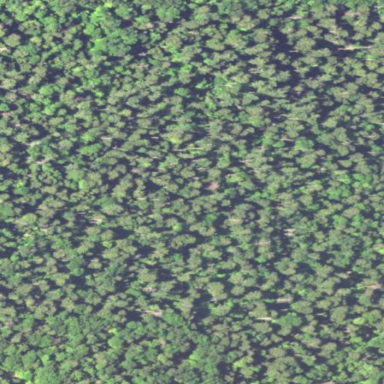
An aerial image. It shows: Pristine virgin woodland.